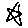
Label: star